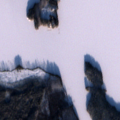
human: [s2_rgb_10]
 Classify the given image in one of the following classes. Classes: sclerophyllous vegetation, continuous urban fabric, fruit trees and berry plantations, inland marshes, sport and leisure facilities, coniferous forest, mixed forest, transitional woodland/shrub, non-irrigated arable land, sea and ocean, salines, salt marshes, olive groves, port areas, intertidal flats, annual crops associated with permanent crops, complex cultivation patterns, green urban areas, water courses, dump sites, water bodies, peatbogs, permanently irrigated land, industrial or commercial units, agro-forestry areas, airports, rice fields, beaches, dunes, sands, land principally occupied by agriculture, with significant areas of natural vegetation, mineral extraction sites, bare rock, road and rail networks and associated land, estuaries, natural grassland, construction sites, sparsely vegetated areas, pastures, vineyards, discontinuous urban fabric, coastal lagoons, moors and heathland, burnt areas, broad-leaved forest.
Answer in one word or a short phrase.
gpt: coniferous forest, mixed forest, water bodies